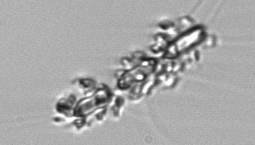
Label: Chaetoceros_didymus_TAG_external_flagellate